Interaction volume radius: 10 \u00c5
Interaction volume height: 15 \u00c5
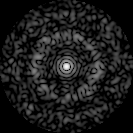
Disorder parameter: 0.8587